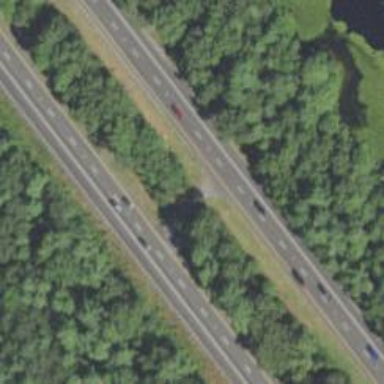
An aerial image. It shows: Asphalt motorway.